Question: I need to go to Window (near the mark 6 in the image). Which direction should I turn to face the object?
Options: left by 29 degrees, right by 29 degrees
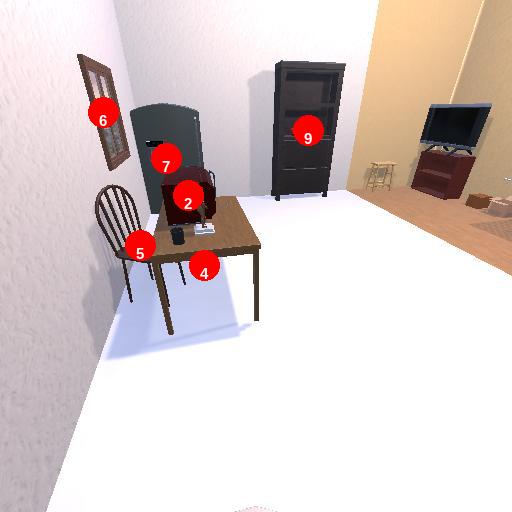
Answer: left by 29 degrees